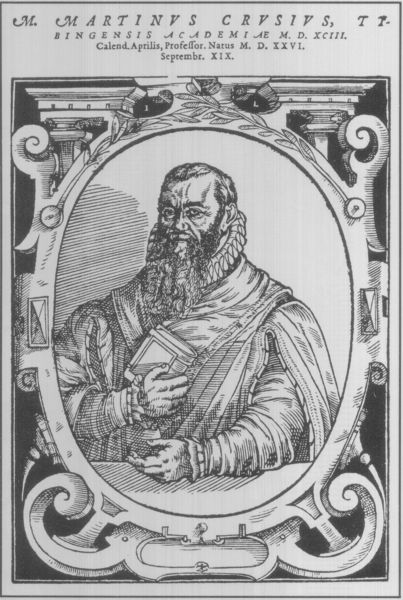
Titel: Bildnis des Martin Crusius (eig. Kraus)
Institution: (Seriendruck)
Schlagwörter: blätter, hand, kopf, kämpfer, mann, schatten, umhang, weiß, frisur, grau, haar, mund, nase, schwarz, stirn, säulen, zeichnung, blick, ornament, alt, bart, architektur, arm, augen, bibel, falten, gesicht, kragen, rahmen, vollbart, ärmel, bild, bildnis, halskrause, herr, hände, portrait, porträt, mantel, pose, augenbrauen, frontal, renaissance, scheitel, schulter, kreis, oval, rund, schrift, grafik, graphik, ausdruck, dick, kartusche, inschrift, ornamente, striche, name, buch, medaillon, zweig, druck, lithographie, schnitt, schraffur, radierung, stich, illustration, schwarzweiß, text, beschriftung, autor, kranz, krause, geheimratsecken, architrav, kapitell, wappen, schnörkel, voluten, september, gelehrter, kröse, volute, schnecke, schriftstück, kupferstich, tunika, weise, flugblatt, akademie, medallon, latein, lateinisch, kurfürst, professor, martin, kalender, reformation, bildung, rollwerk, olivenzweig, gutenberg, umhan, martinus, crusius, graphiuk, martin crusius, martinus crusius, girlanze, gutenbrg, seithalten